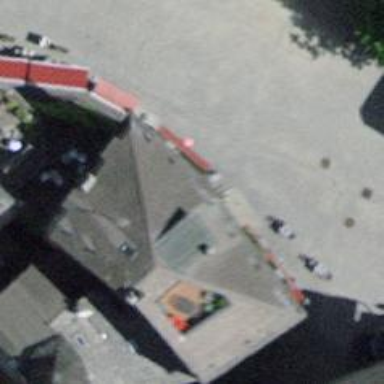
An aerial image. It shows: Cafe.